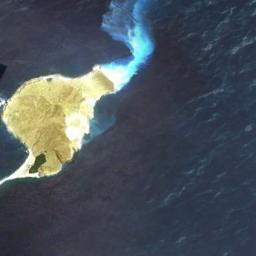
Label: island